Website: ulta-beauty
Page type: payment
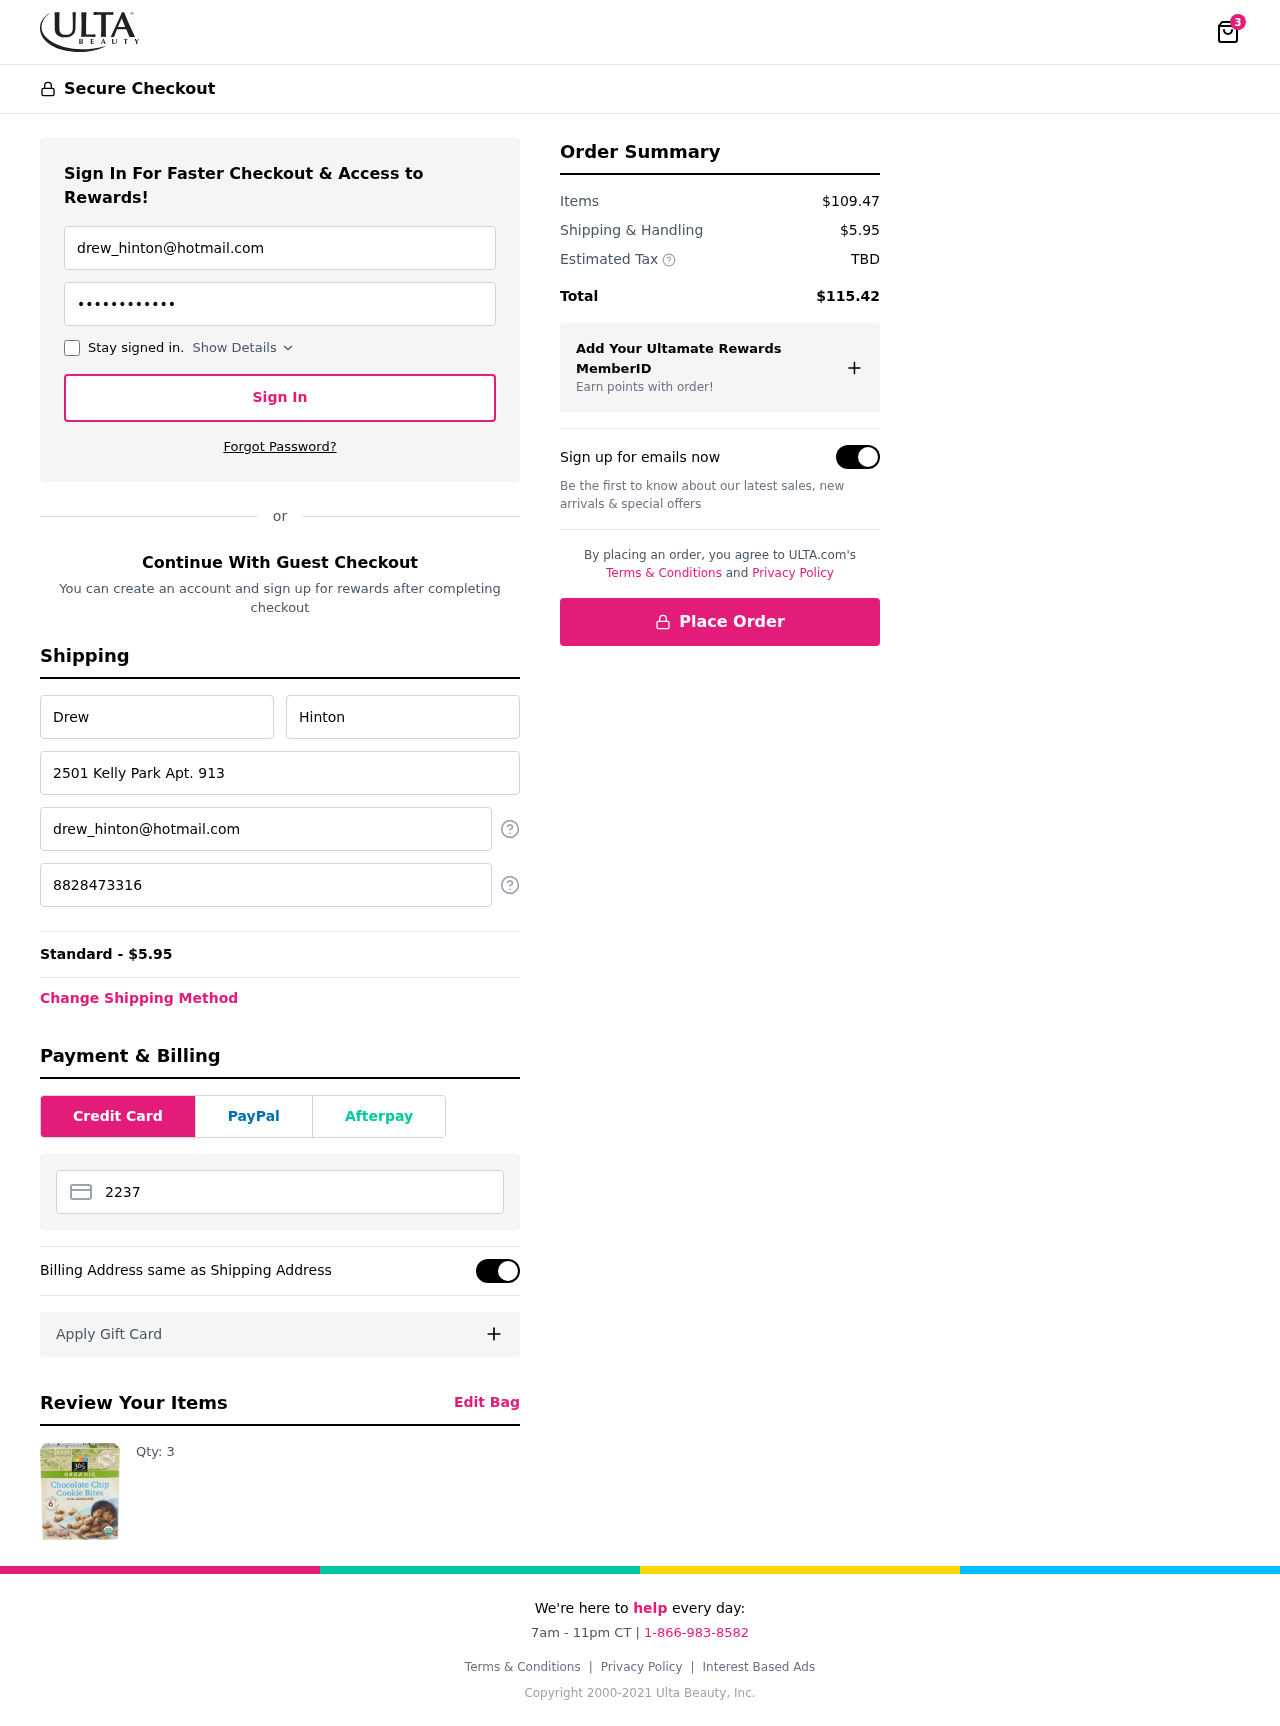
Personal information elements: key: PII_CARD_NUMBER
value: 2237 3633 6064 1974
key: PII_EMAIL
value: drew_hinton@hotmail.com
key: PII_FIRSTNAME
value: Drew
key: PII_LASTNAME
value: Hinton
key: PII_PHONE
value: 8828473316
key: PII_STREET
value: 2501 Kelly Park Apt. 913
Product elements: key: PRODUCT1_QUANTITY
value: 3
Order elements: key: ORDER_NUM_ITEMS
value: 3
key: ORDER_SHIPPING_COST
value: $5.95
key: ORDER_SHIPPING_COST
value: Standard - $5.95
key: ORDER_SUBTOTAL
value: $109.47
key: ORDER_TAX
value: TBD
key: ORDER_TOTAL
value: $115.42